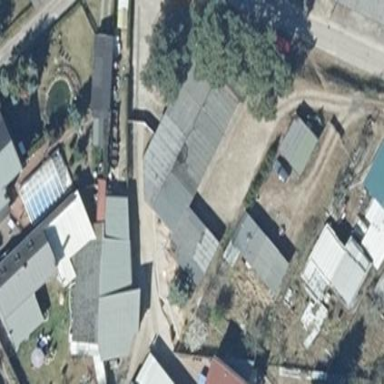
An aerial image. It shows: Garage.